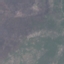
Land use / land cover: HerbaceousVegetation